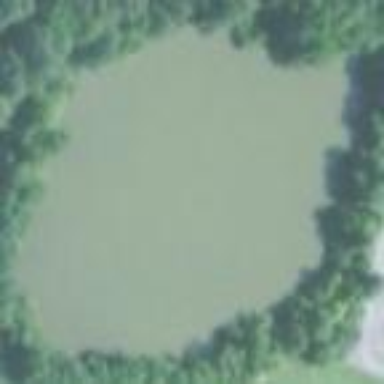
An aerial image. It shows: Pond surrounded by natural water.